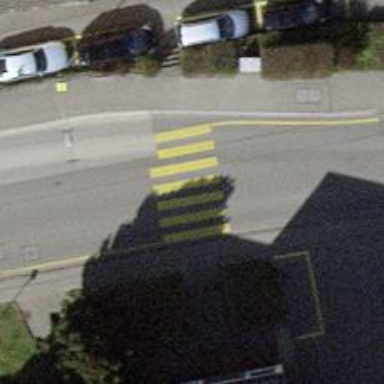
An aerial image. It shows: Marked crossing on the road.